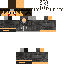
A female human skin with dark skin, wearing brown long hair dressed in a blue hoodie and black pants, featuring a closed mouth.